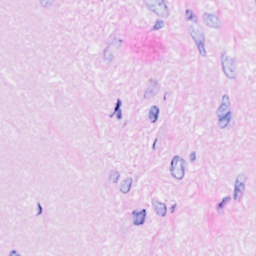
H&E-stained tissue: Breast